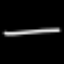
Label: line